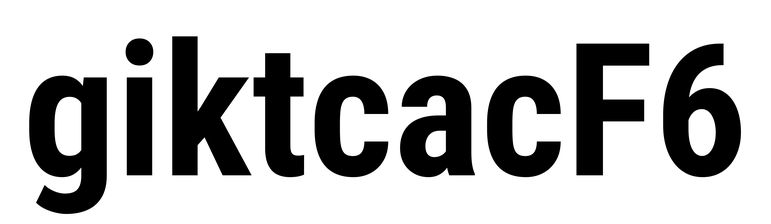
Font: Roboto_Condensed_Bold